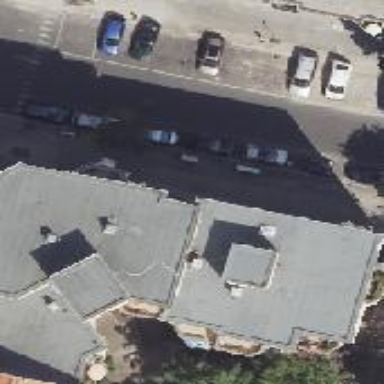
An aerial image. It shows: The image shows part of apartment building.